Question: I have 3 controls which I want one aligned left, the other centered, and the last all the way to the right in a relative layout.
I have tried that with the following:
'''
<LinearLayout xmlns:android="http://schemas.android.com/apk/res/android"
android:orientation="vertical"
android:layout_width="fill_parent"
android:layout_height="match_parent">
<RelativeLayout android:id="@+id/RelativeLayout01"
android:layout_width="fill_parent"
android:layout_height="wrap_content"
xmlns:android="http://schemas.android.com/apk/res/android">
<ImageView
android:id="@+id/backimg"
android:layout_width="fill_parent"
android:layout_height="wrap_content"
android:src="@drawable/back"
android:background="@null"
android:layout_alignParentLeft="true"
/>
<ImageView
android:id="@+id/logoimg"
android:layout_width="fill_parent"
android:layout_height="wrap_content"
android:src="@drawable/logo"
android:background="@null"
android:layout_centerHorizontal="true"
/>
<ImageButton
android:id="@+id/closebtn"
android:layout_width="fill_parent"
android:layout_height="wrap_content"
android:src="@drawable/close"
android:background="@null"
android:layout_alignParentRight="true"
/>
</RelativeLayout>
<WebView xmlns:android="http://schemas.android.com/apk/res/android"
android:id="@+id/webview"
android:layout_width="fill_parent"
android:layout_height="fill_parent"
/>
</LinearLayout>
'''
This stacks all of the controls on top of each other.
How can I get this to look like this:

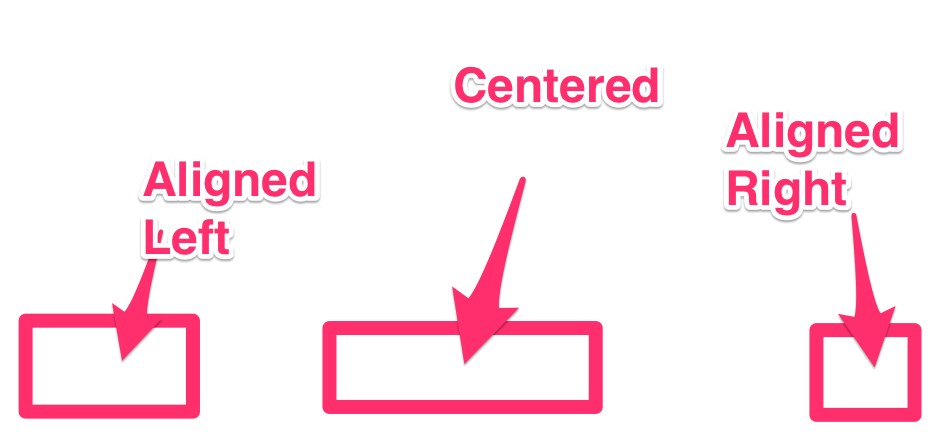
Answer: change the imageViews width to wrap_content and everything will be as you want
here is your new code
'''
<LinearLayout xmlns:android="http://schemas.android.com/apk/res/android"
android:orientation="vertical"
android:layout_width="fill_parent"
android:layout_height="match_parent">
<RelativeLayout android:id="@+id/RelativeLayout01"
android:layout_width="fill_parent"
android:layout_height="wrap_content"
xmlns:android="http://schemas.android.com/apk/res/android">
<ImageView
android:id="@+id/backimg"
android:layout_width="wrap_content"
android:layout_height="wrap_content"
android:src="@drawable/back"
android:background="@null"
android:layout_alignParentLeft="true"
/>
<ImageView
android:id="@+id/logoimg"
android:layout_width="wrap_content"
android:layout_height="wrap_content"
android:src="@drawable/logo"
android:background="@null"
android:layout_centerHorizontal="true"
/>
<ImageButton
android:id="@+id/closebtn"
android:layout_width="wrap_content"
android:layout_height="wrap_content"
android:src="@drawable/close"
android:background="@null"
android:layout_alignParentRight="true"
/>
</RelativeLayout>
<WebView xmlns:android="http://schemas.android.com/apk/res/android"
android:id="@+id/webview"
android:layout_width="fill_parent"
android:layout_height="fill_parent"
/>
'''